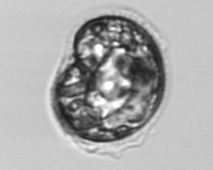
Label: Dinophyceae